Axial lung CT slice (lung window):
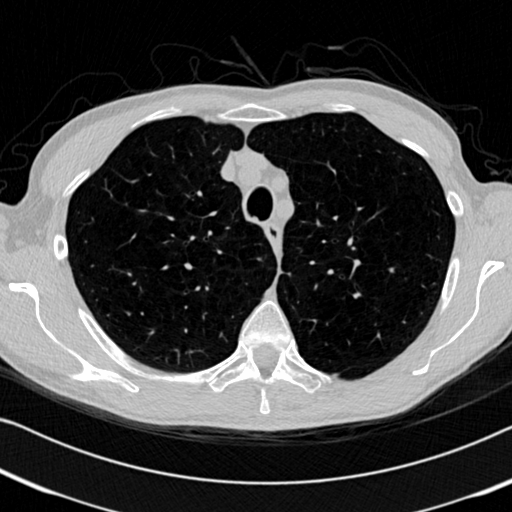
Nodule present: no